Current action and preconditions to check: trajectory_clear

Your task: For each precondition in the list above, predict whether it will hold at this action.

Consider the current scene as observed from the mobile robot's camera, and analyze the predicted future states of all dynamic agents (e.g., people, animals, vehicles, or any moving entities) within the NEXT SECOND.

IMPORTANT: Only answer "very likely" if you are absolutely certain—based on strong, clear evidence—that a dynamic agent will violate the precondition in the predicted future state. Do NOT answer "very likely" for unlikely, ambiguous, or low-probability risks.

Ask yourself for each precondition: Is there a high probability, with clear and convincing evidence, that the predicted future states of any dynamic agent will interfere with the predicted future state of the currently executing action within the NEXT SECOND, causing that precondition to fail?

Assess the risk level based on these predictions. Use "likely" or "very likely" if motions create a clear risk of interference.

Use "neutral" or "improbable" if agents are nearby but their predicted paths are clearly diverging or non-conflicting.

Failure Risk Categories: "very improbable", "improbable", "neutral", "likely", "very likely"

Answer Format: Output ONLY the probability_of_failure value from these categories: "very improbable", "improbable", "neutral", "likely", "very likely"

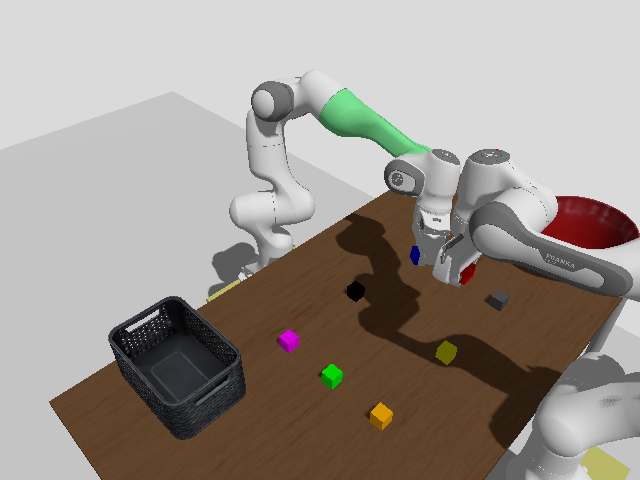

Answer: neutral